Question: So i'm configuring my custom core results web part for document search and I need to display bigger document icons, like  for all document types.
I found out that this part in xsl describes the icon:
'''
<div class="srch-Icon" id="{concat($currentId,'_Icon')}">
<xsl:choose>
<xsl:when test="isdocument='True'">
<a>
<xsl:attribute name="href">
<xsl:value-of select="concat('/_layouts/SPDocRedirect/SPItemRedirect.aspx?Type=filterid&amp;ItemId=',$listitemid,'&amp;Url=', url)"/>
</xsl:attribute>
<xsl:attribute name="title">
<xsl:value-of select="title"/>
</xsl:attribute>
<img align="absmiddle" src="{imageurl}" border="0" alt="{imageurl/@imageurldescription}" />
</a>
</xsl:when>
</xsl:choose>
<xsl:choose>
<xsl:when test="isdocument='False'">
<img align="absmiddle" src="{imageurl}" border="0" alt="{imageurl/@imageurldescription}" />
</xsl:when>
</xsl:choose>
'''
Can anyone suggest what should I edit in the above xsl? Thanks in advance
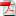
Answer: I like Matthew's answer, but if you don't like the icons being too small. Consider this trick.
Update your XSLT to include a class name (swapicon) on the img tags, like so:
'''
<img class="swapicon" align="absmiddle" src="{imageurl}" border="0" alt="{imageurl/@imageurldescription}" />
'''
These icons are located in the hive, _layouts folder. You need to make new higher res icons for all the file formats, with the exact same filenames. Then store them in a picture library. Use JQuery onload(), inserted into the search results page, to search for that class name and replace the img href from the hive URL:
'''
http://servername/_layouts/images/
'''
to your picture library URL:
'''
http://servername/fileformaticons/
'''
So the images on the search results page will have a URL that looks like:
'''
http://servername/fileformaticons/adobe.png
'''
The only problem, is there will be a flicker of the images after the page loads to render the new icons, and it will slow down the page load. It's just a client-side way of solving it.